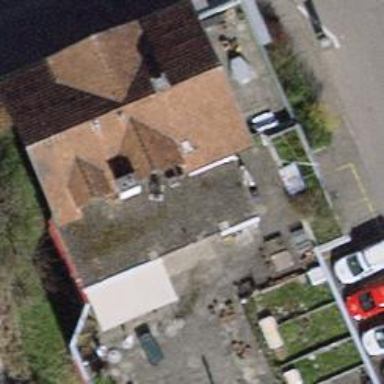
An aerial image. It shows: Electrical shop.